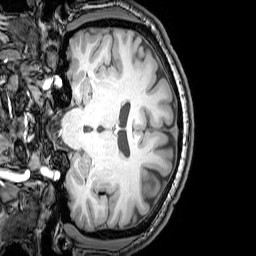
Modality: T1w
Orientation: coronal
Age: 24
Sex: male
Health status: healthy
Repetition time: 0.081 s
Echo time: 0.037 s